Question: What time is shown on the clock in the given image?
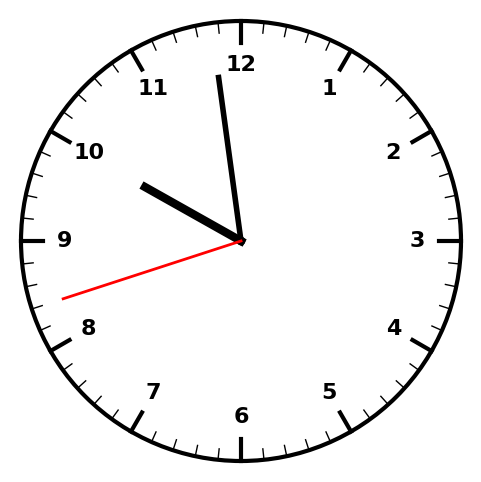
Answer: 09:58:42